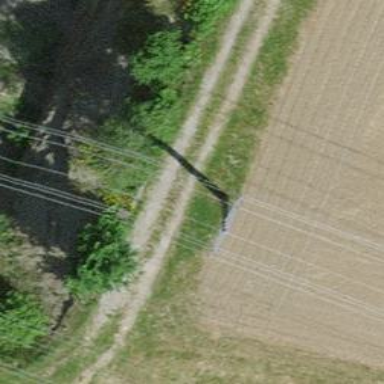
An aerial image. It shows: Power line in the image.